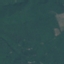
Land use / land cover class: Forest